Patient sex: F
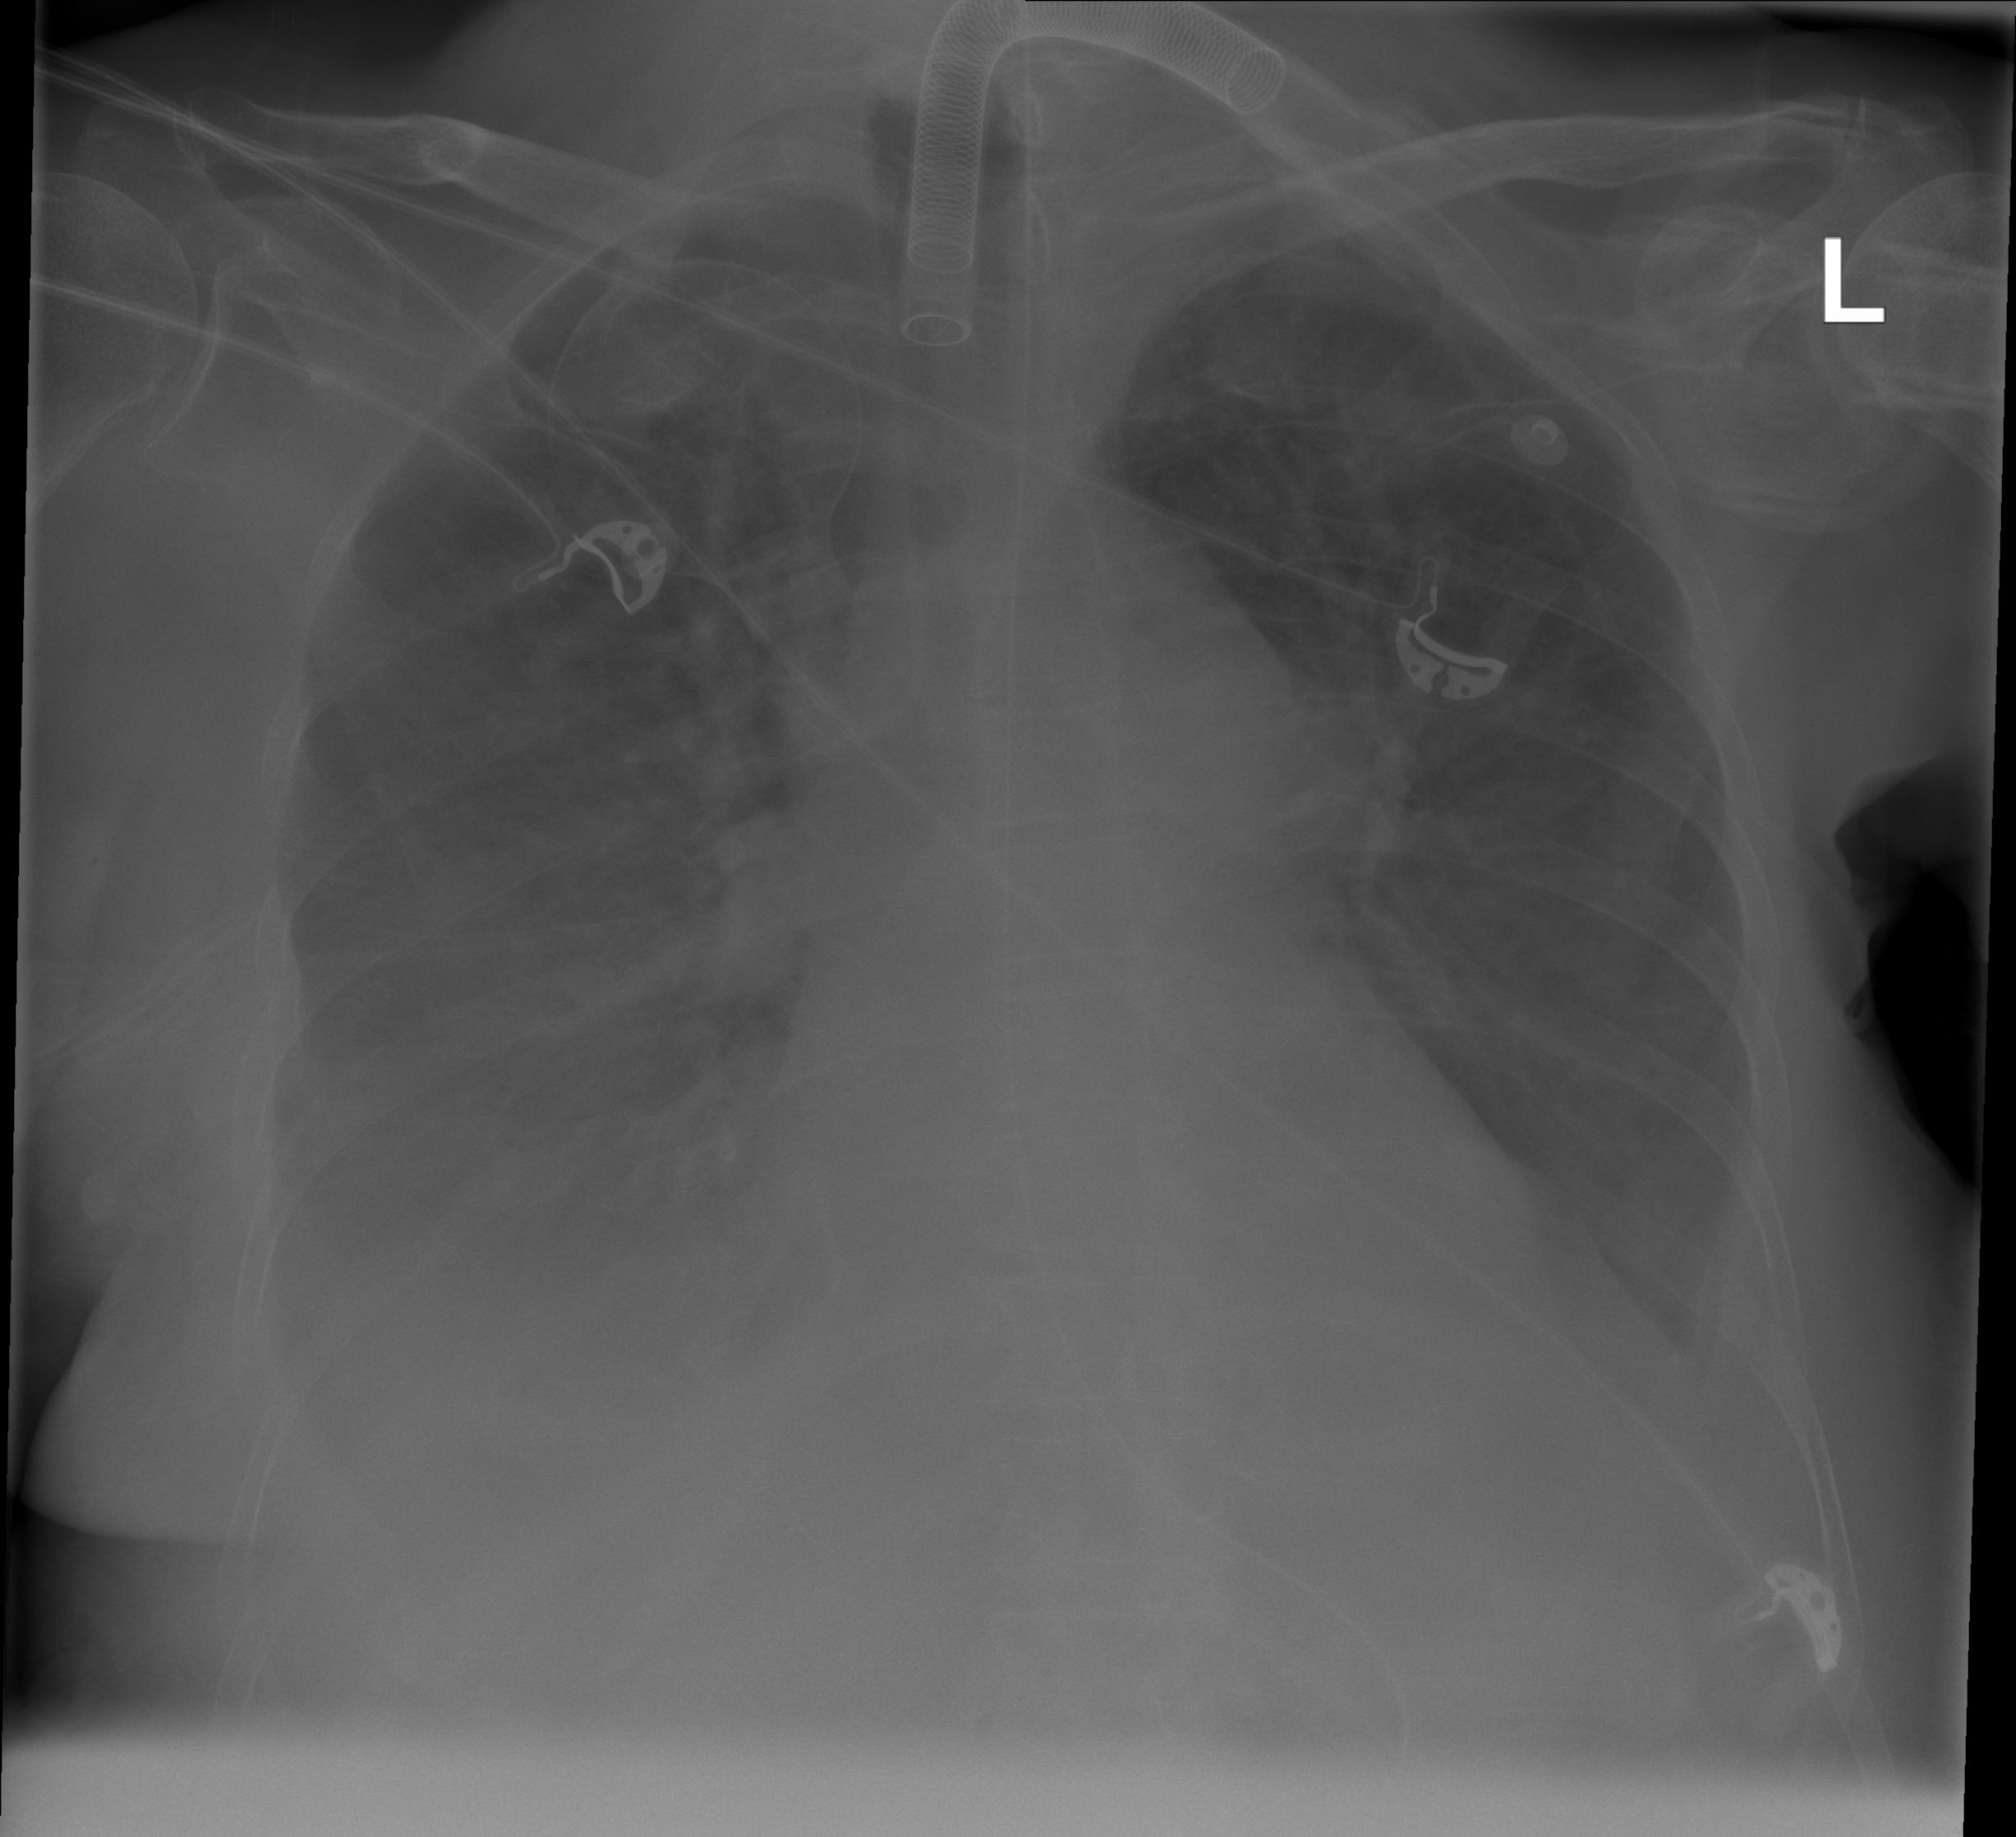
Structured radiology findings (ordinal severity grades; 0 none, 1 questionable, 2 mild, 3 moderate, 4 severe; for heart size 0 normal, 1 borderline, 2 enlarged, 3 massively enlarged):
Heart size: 2
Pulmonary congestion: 3
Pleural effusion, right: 3
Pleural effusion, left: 3
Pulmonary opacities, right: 0
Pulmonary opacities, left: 0
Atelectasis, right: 2
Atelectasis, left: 1